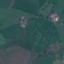
Land use / land cover: Pasture